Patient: sex F, age 51
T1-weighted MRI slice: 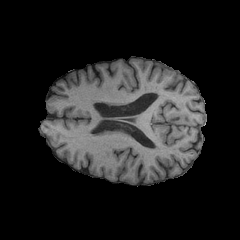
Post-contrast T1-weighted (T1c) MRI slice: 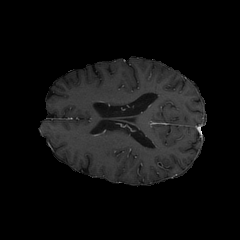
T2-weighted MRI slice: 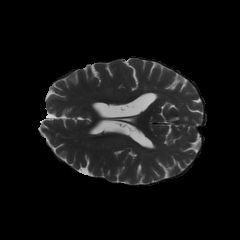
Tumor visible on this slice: no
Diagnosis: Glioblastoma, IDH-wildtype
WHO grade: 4